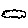
Label: cloud